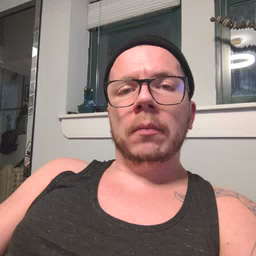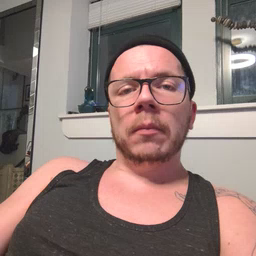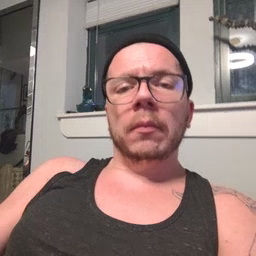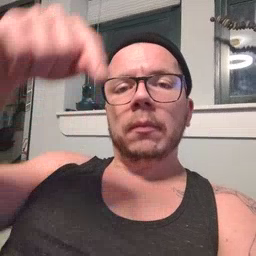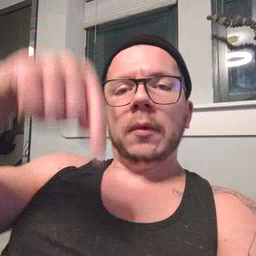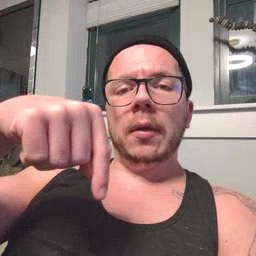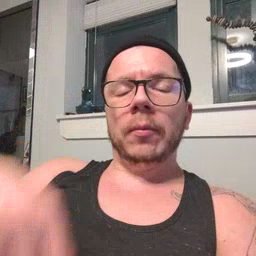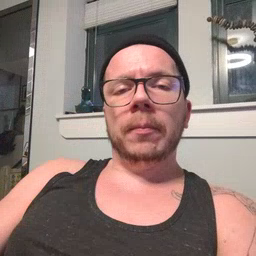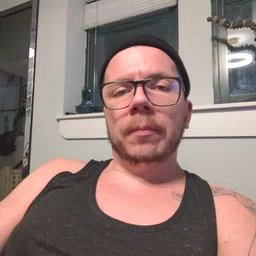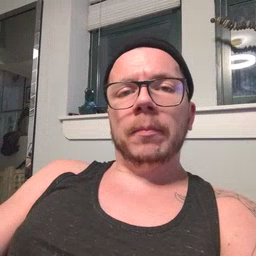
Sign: down